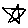
Label: star